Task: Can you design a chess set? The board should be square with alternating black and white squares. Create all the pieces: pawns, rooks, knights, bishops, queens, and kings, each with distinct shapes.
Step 3714:
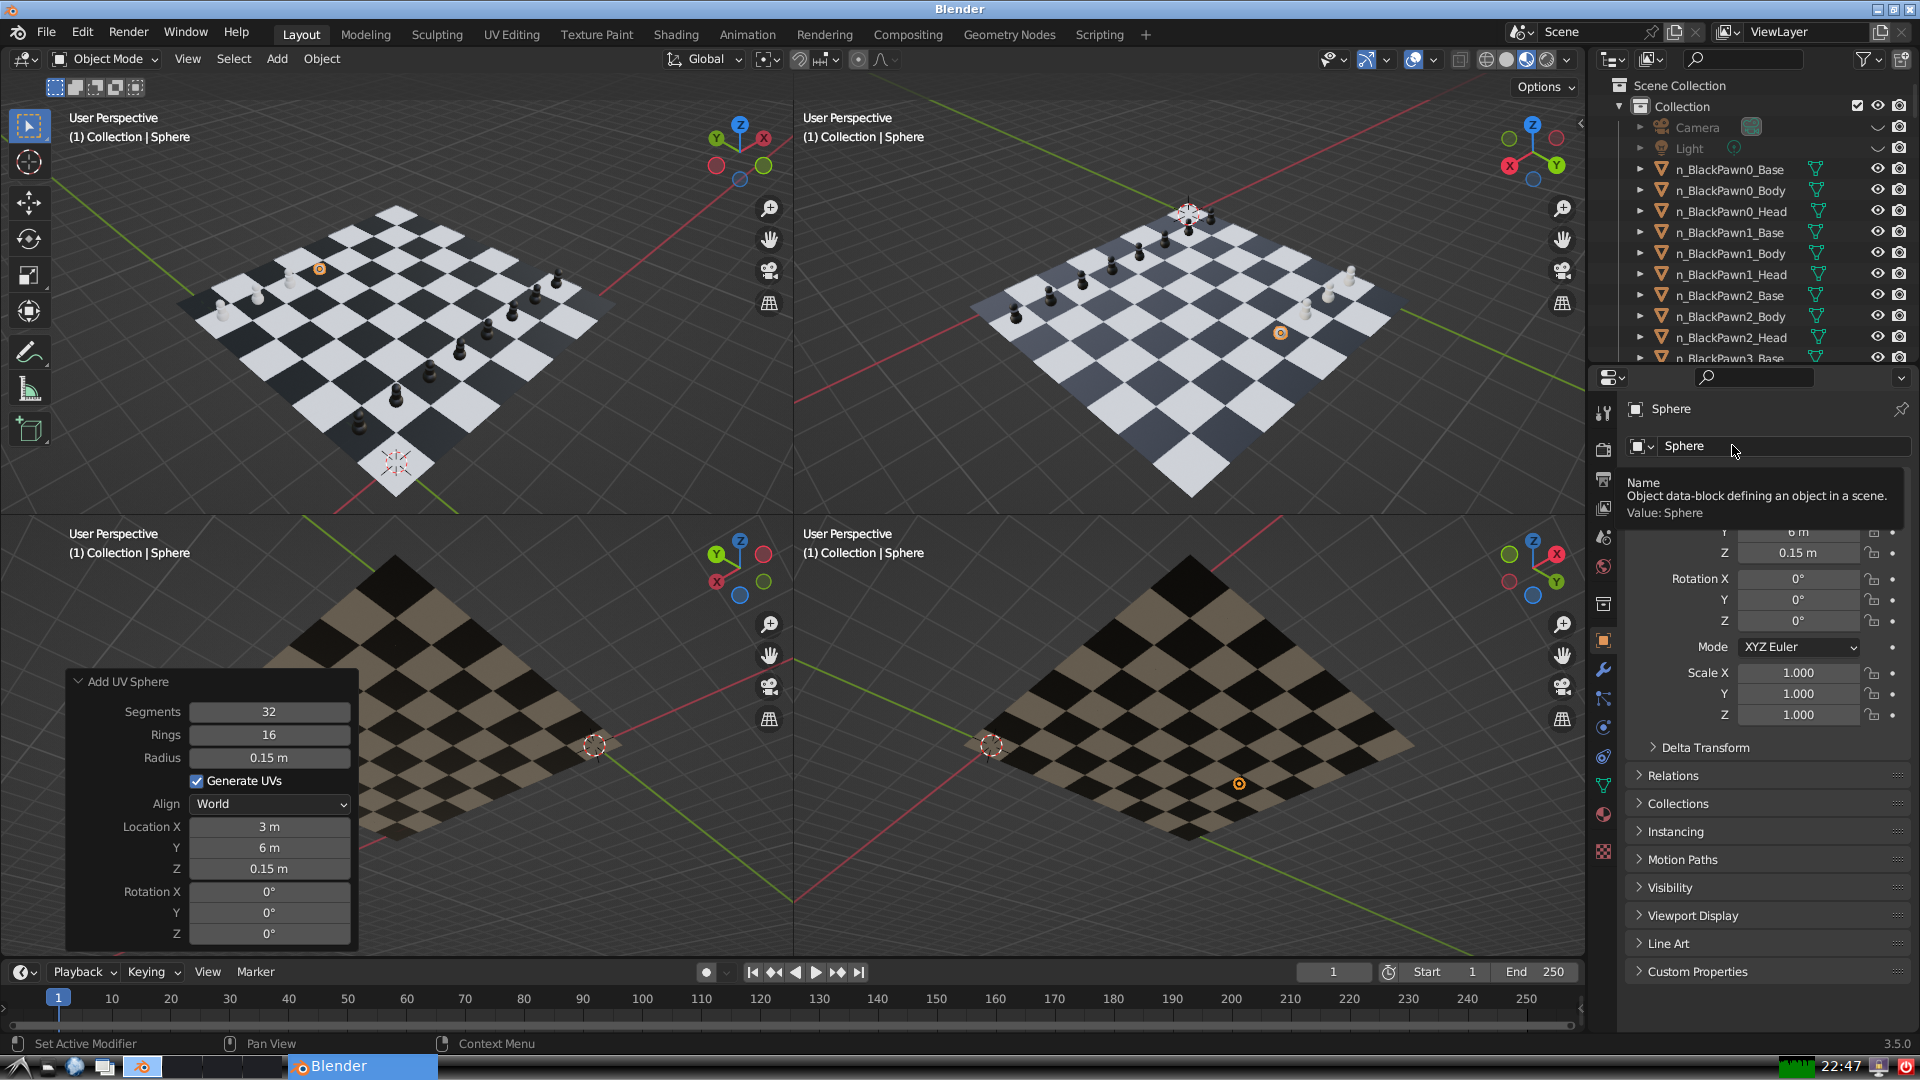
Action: click: no